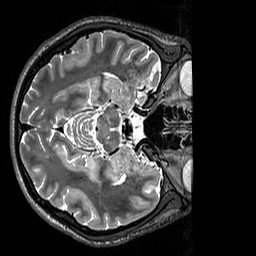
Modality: T2w
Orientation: axial
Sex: male
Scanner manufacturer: siemens
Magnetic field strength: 3 T
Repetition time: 3.2 s
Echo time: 0.409 s